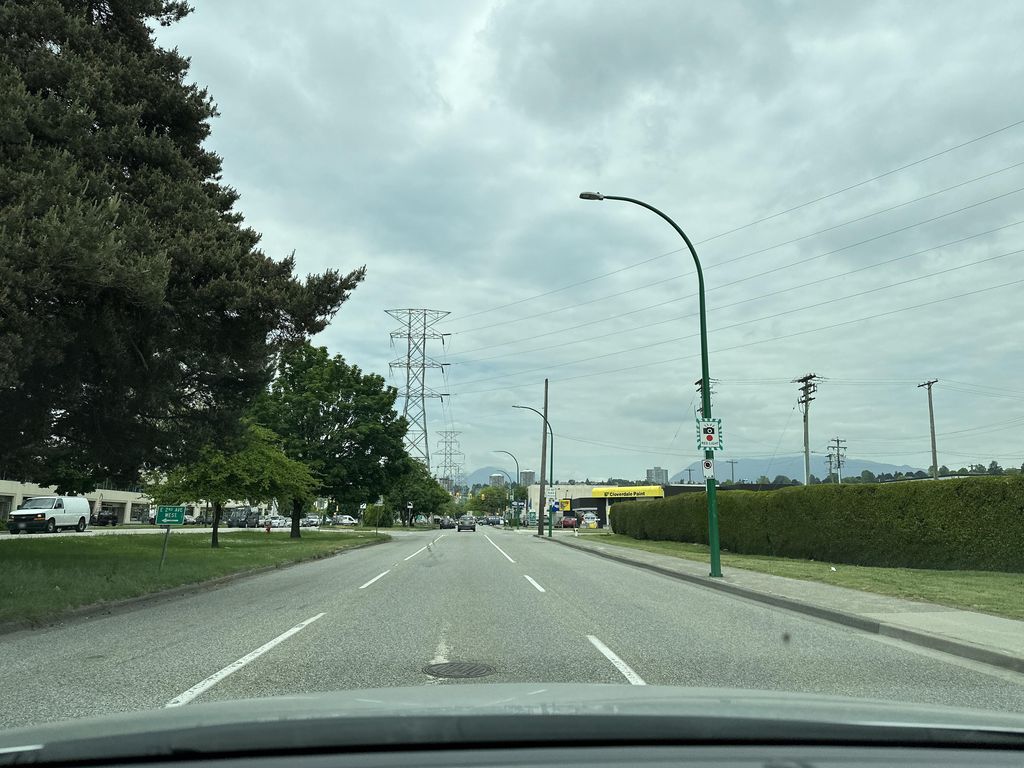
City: vancouver